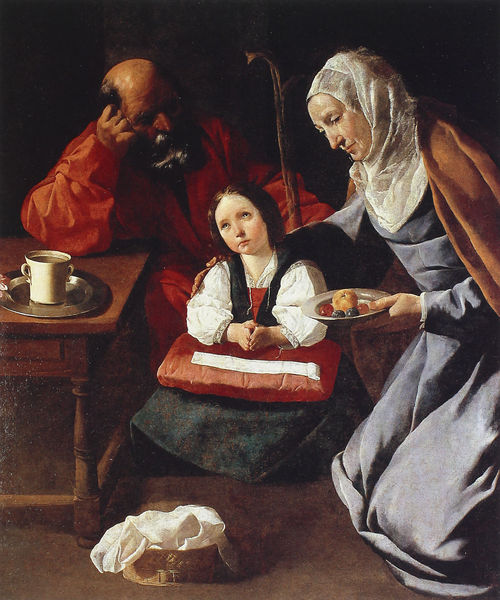
Titel: Die Familie der hl. Jungfrau
Künstler: Francisco de Zurbarán
Institution: Madrid, Sammlung Abelló
Schlagwörter: blau, gemälde, mann, umhang, mädchen, sitzen, frau, kleid, nase, tisch, weiss, obst, rot, schleier, tuch, malerei, alt, bart, bluse, gesicht, schale, tablett, teller, öl, haare, sitzend, familie, kind, mutter, traurig, genre, stock, stillleben, stab, kissen, essen, kopftuch, glatze, korb, tasse, rit, zinn, denken, knien, beten, silberteller, pfirsich, kirsche, zwetschgen, trösten, pfirsisch, großeltern, b, feller, süßikeiten